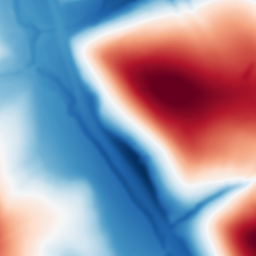
Category: multiscale
Decomposition family: dog
Decomposition parameters: sigma_low: 2
sigma_high: 100
Upsampling method: sinc_blackman
Upsampling parameters: scale: 4
kernel_size: 16
Upsampling scale: 4